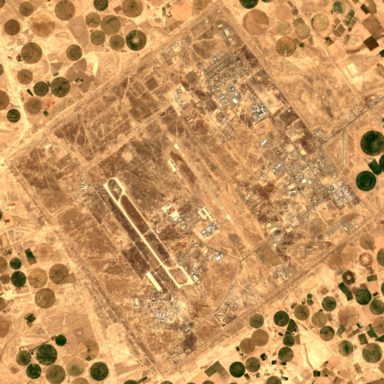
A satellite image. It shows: Military airfield located within aerodrome.